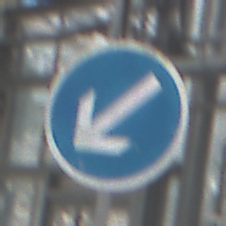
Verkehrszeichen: VorgeschriebeneVorbeifahrtLinks
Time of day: Midday
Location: Roofed (Special)
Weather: Overcast
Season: NotSpecified
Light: Natural